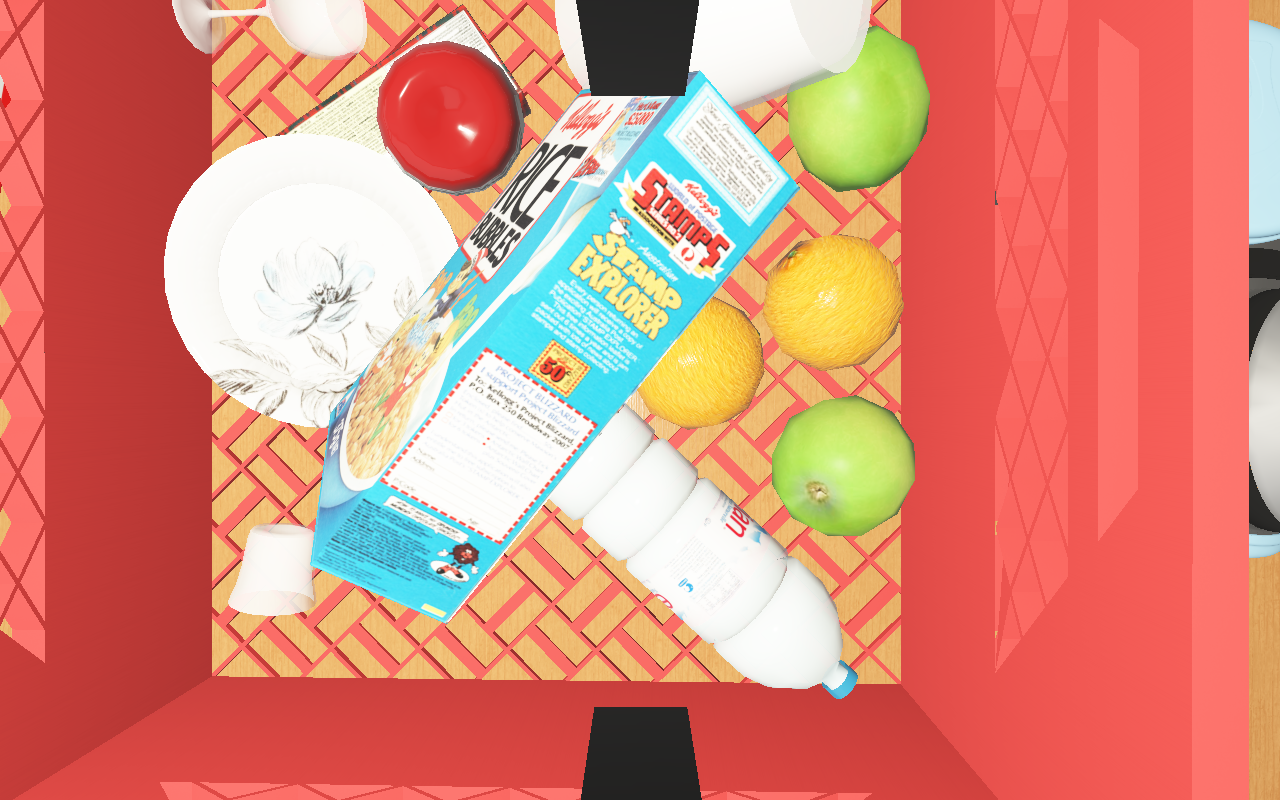
Objects in the scene:
carafe
water bottle
apple
orange
orange
spoon
plate
glass
wineglass
cereal box
biscuit box